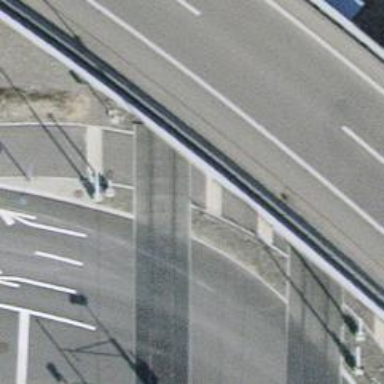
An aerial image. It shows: Railway crossing with traffic signals. The crossing has full barriers.